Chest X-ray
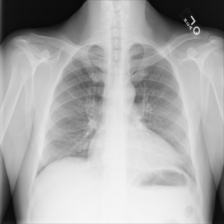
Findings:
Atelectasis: negative
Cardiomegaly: negative
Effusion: negative
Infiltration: negative
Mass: negative
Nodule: negative
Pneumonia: negative
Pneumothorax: negative
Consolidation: negative
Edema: negative
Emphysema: negative
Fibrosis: negative
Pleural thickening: negative
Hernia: negative